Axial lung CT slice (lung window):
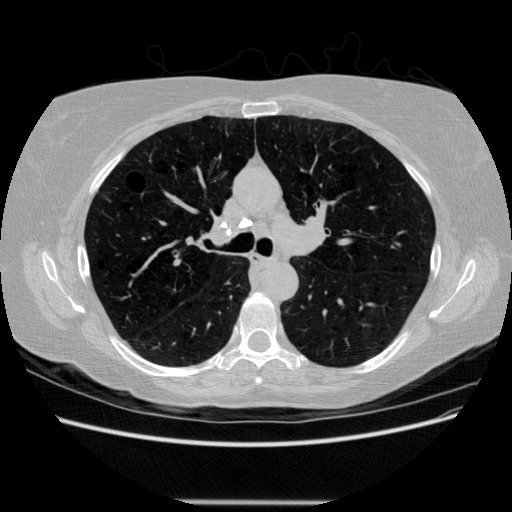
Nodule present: no